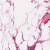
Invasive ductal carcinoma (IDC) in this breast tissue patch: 0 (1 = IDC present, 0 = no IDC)